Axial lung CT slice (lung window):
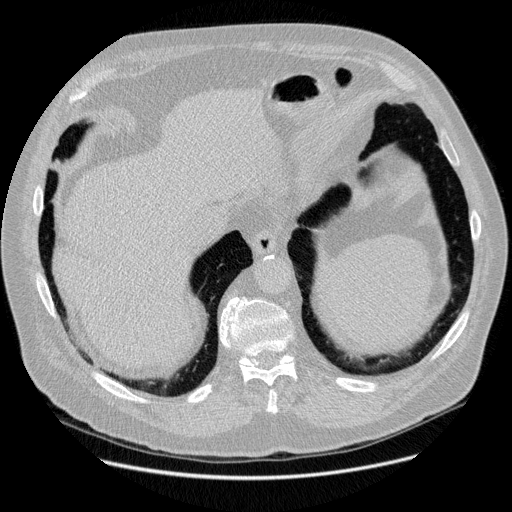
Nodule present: no